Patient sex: M
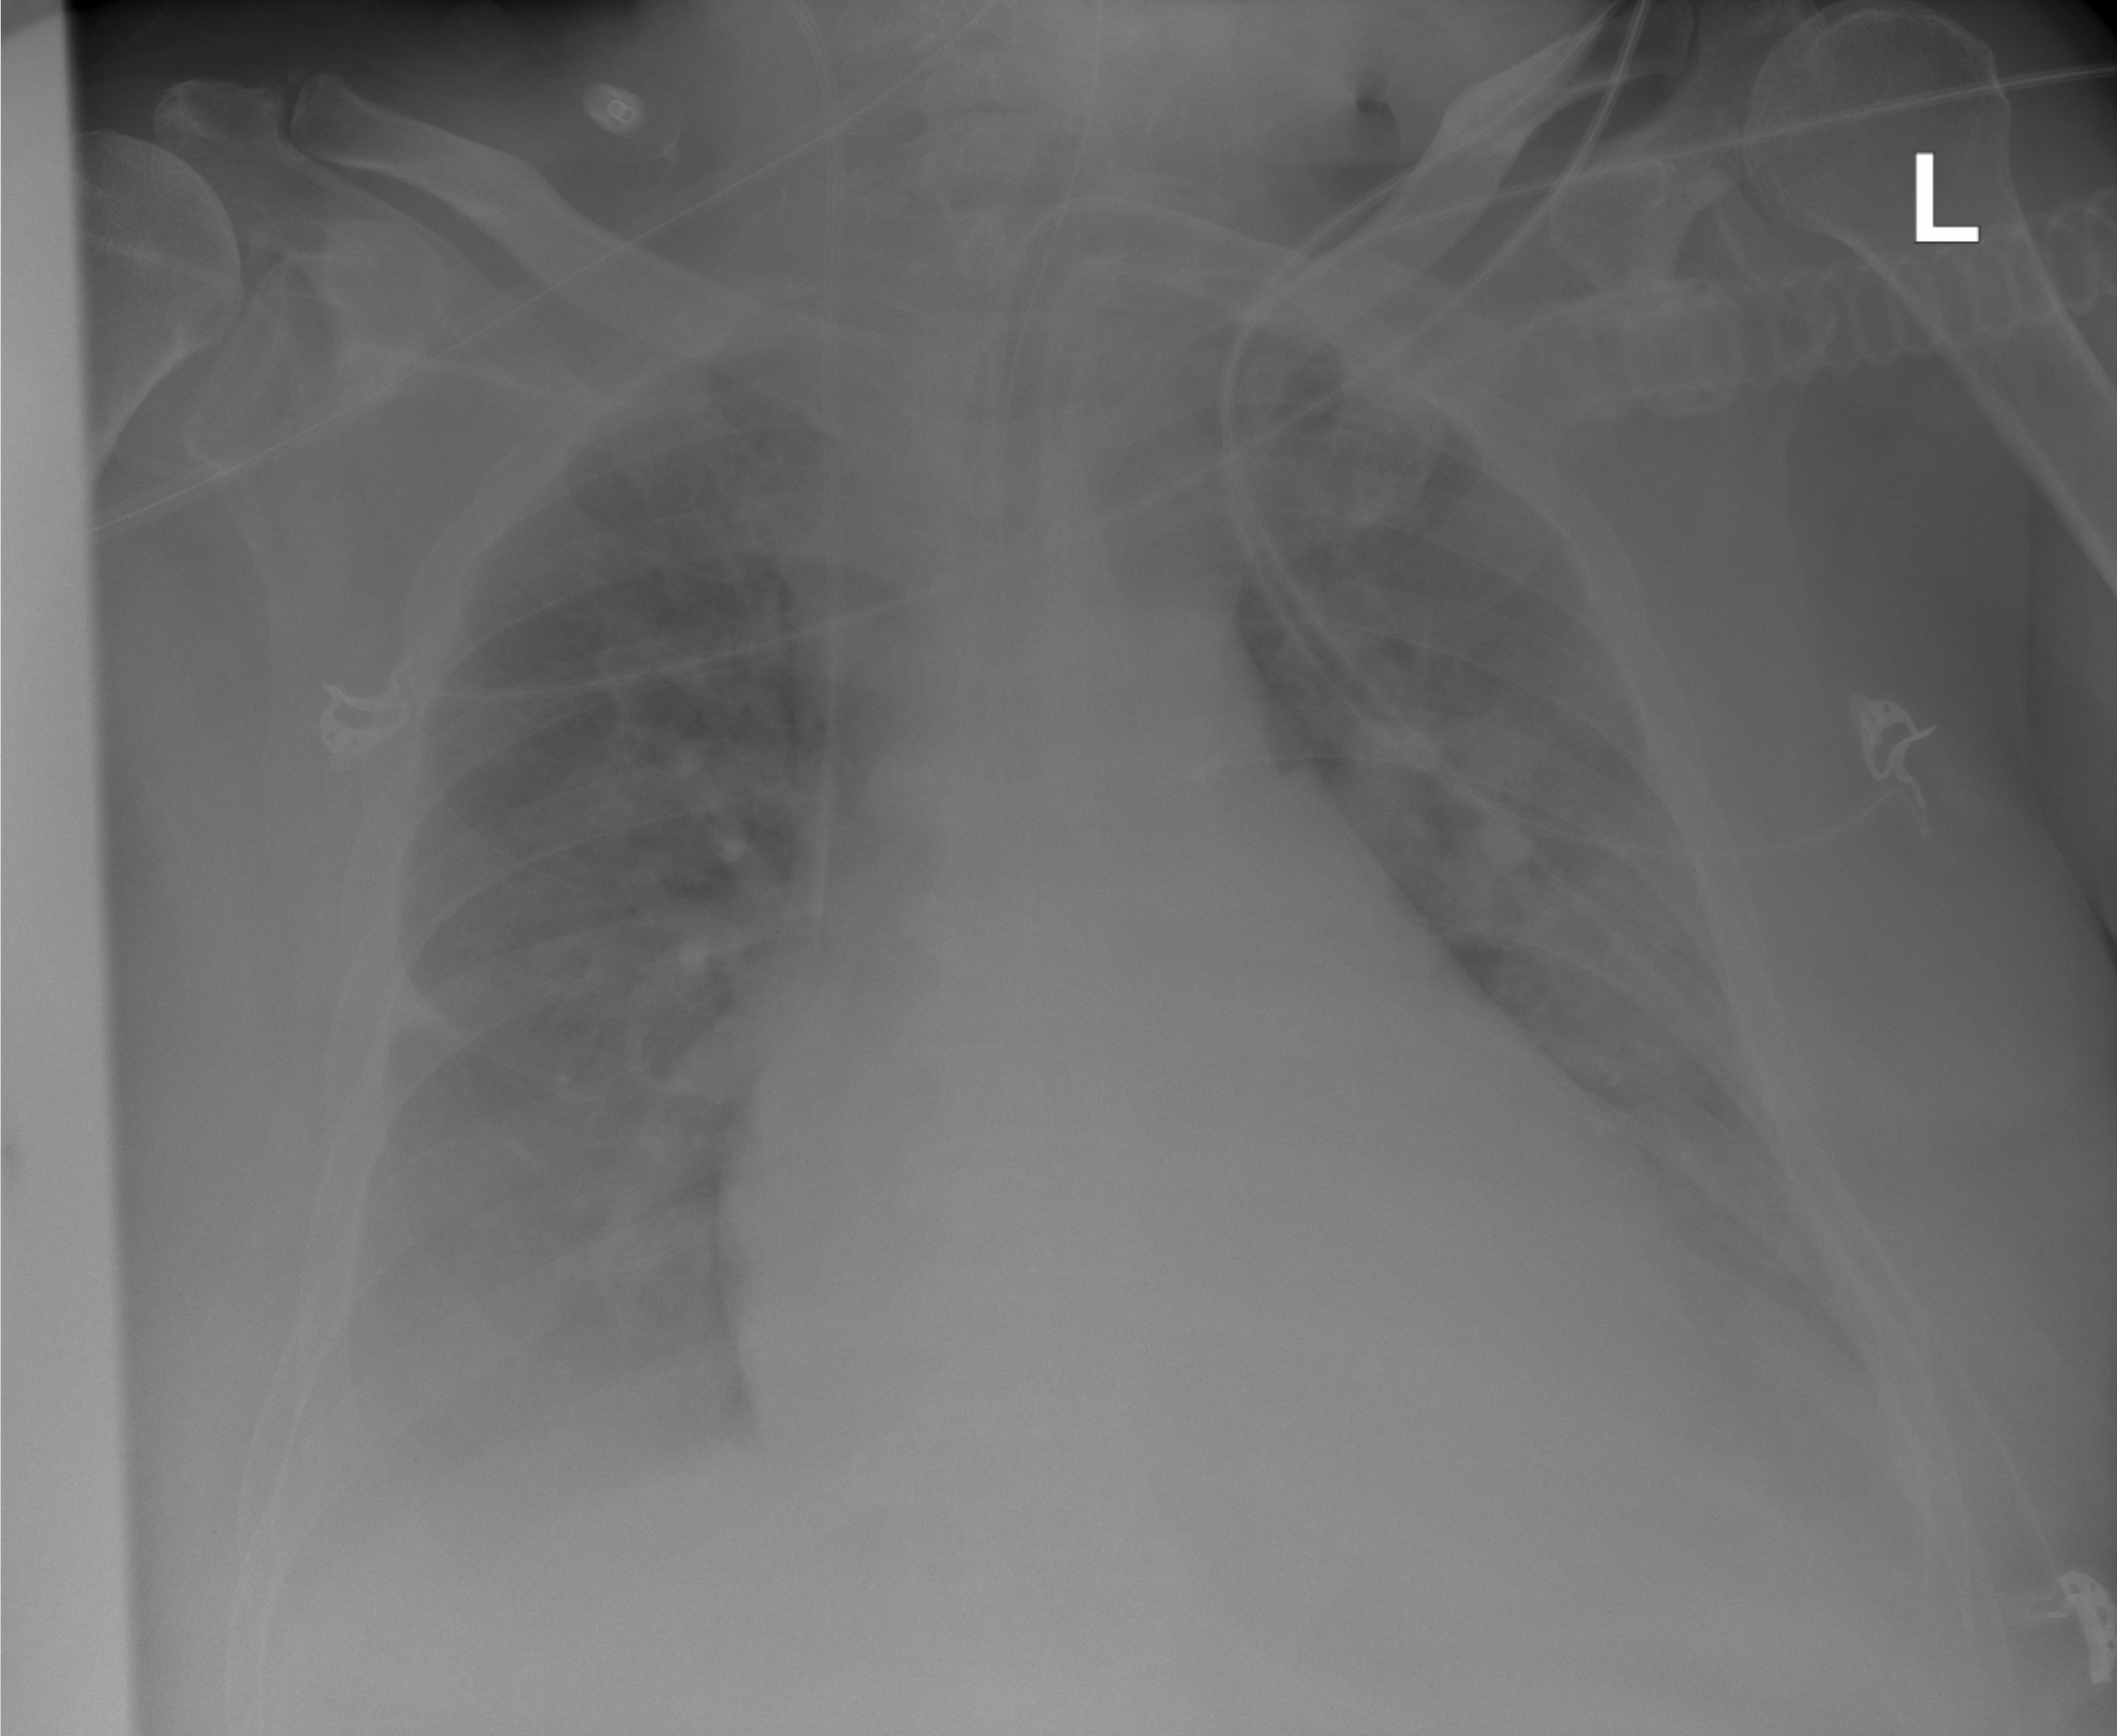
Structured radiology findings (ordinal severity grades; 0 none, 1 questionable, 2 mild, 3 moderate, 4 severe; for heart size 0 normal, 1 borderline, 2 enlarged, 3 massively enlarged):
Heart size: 2
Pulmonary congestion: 0
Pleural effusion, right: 2
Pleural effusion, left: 2
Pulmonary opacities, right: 0
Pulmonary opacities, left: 0
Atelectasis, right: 2
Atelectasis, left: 0